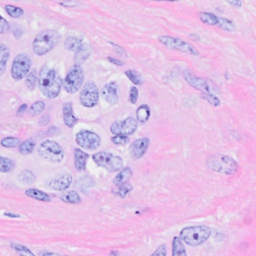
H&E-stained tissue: Breast